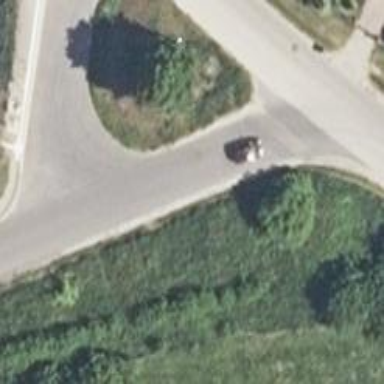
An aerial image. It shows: Unclassified road with asphalt surface and no sidewalk.